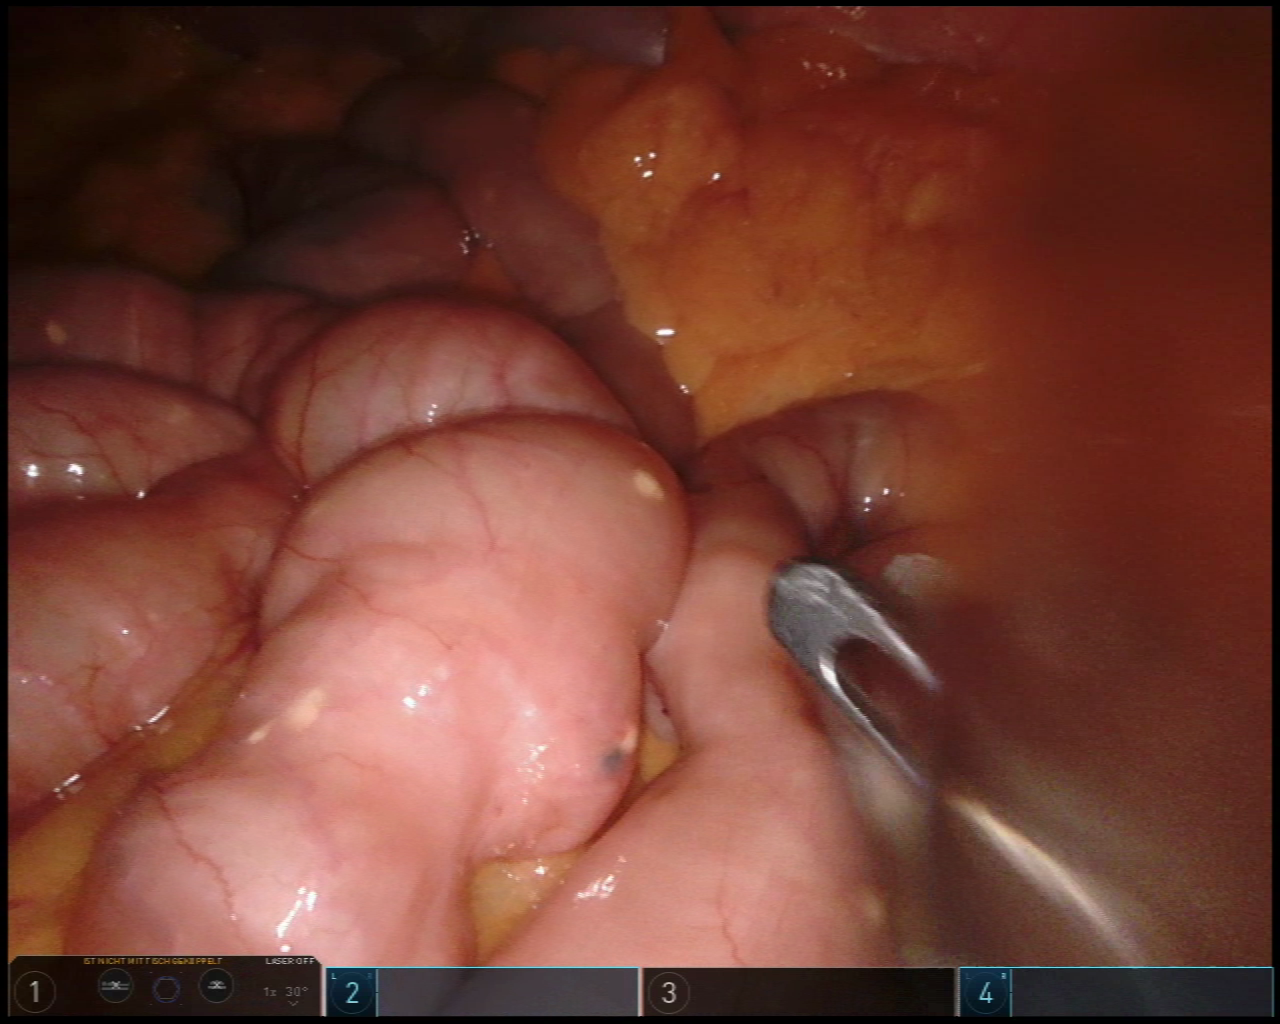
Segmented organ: small_intestine
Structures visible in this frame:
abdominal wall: no
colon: yes
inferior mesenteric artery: no
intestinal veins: no
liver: no
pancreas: no
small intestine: yes
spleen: no
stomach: no
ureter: no
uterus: no
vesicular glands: no